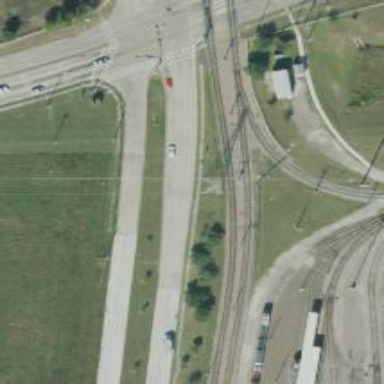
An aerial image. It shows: Light rail service yard with electrified contact lines.